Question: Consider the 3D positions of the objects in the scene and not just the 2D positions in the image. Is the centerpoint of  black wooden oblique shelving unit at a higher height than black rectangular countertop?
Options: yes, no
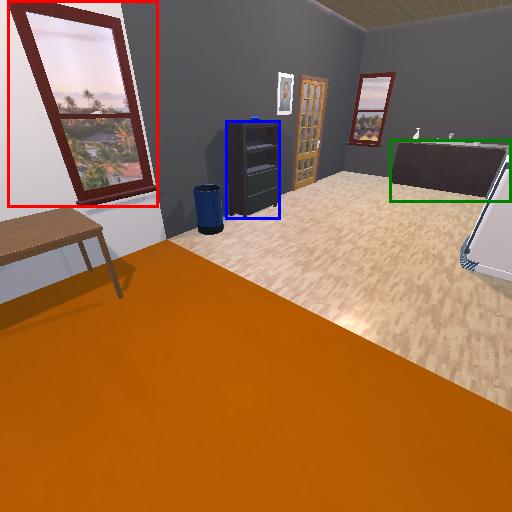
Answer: yes